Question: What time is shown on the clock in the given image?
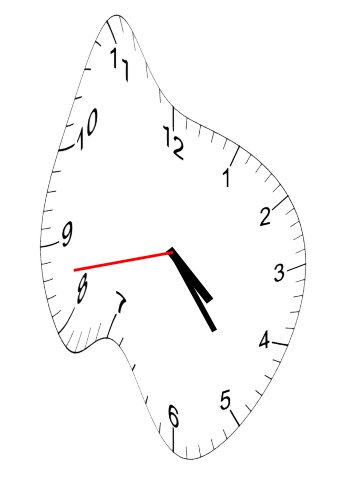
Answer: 04:23:43